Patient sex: F
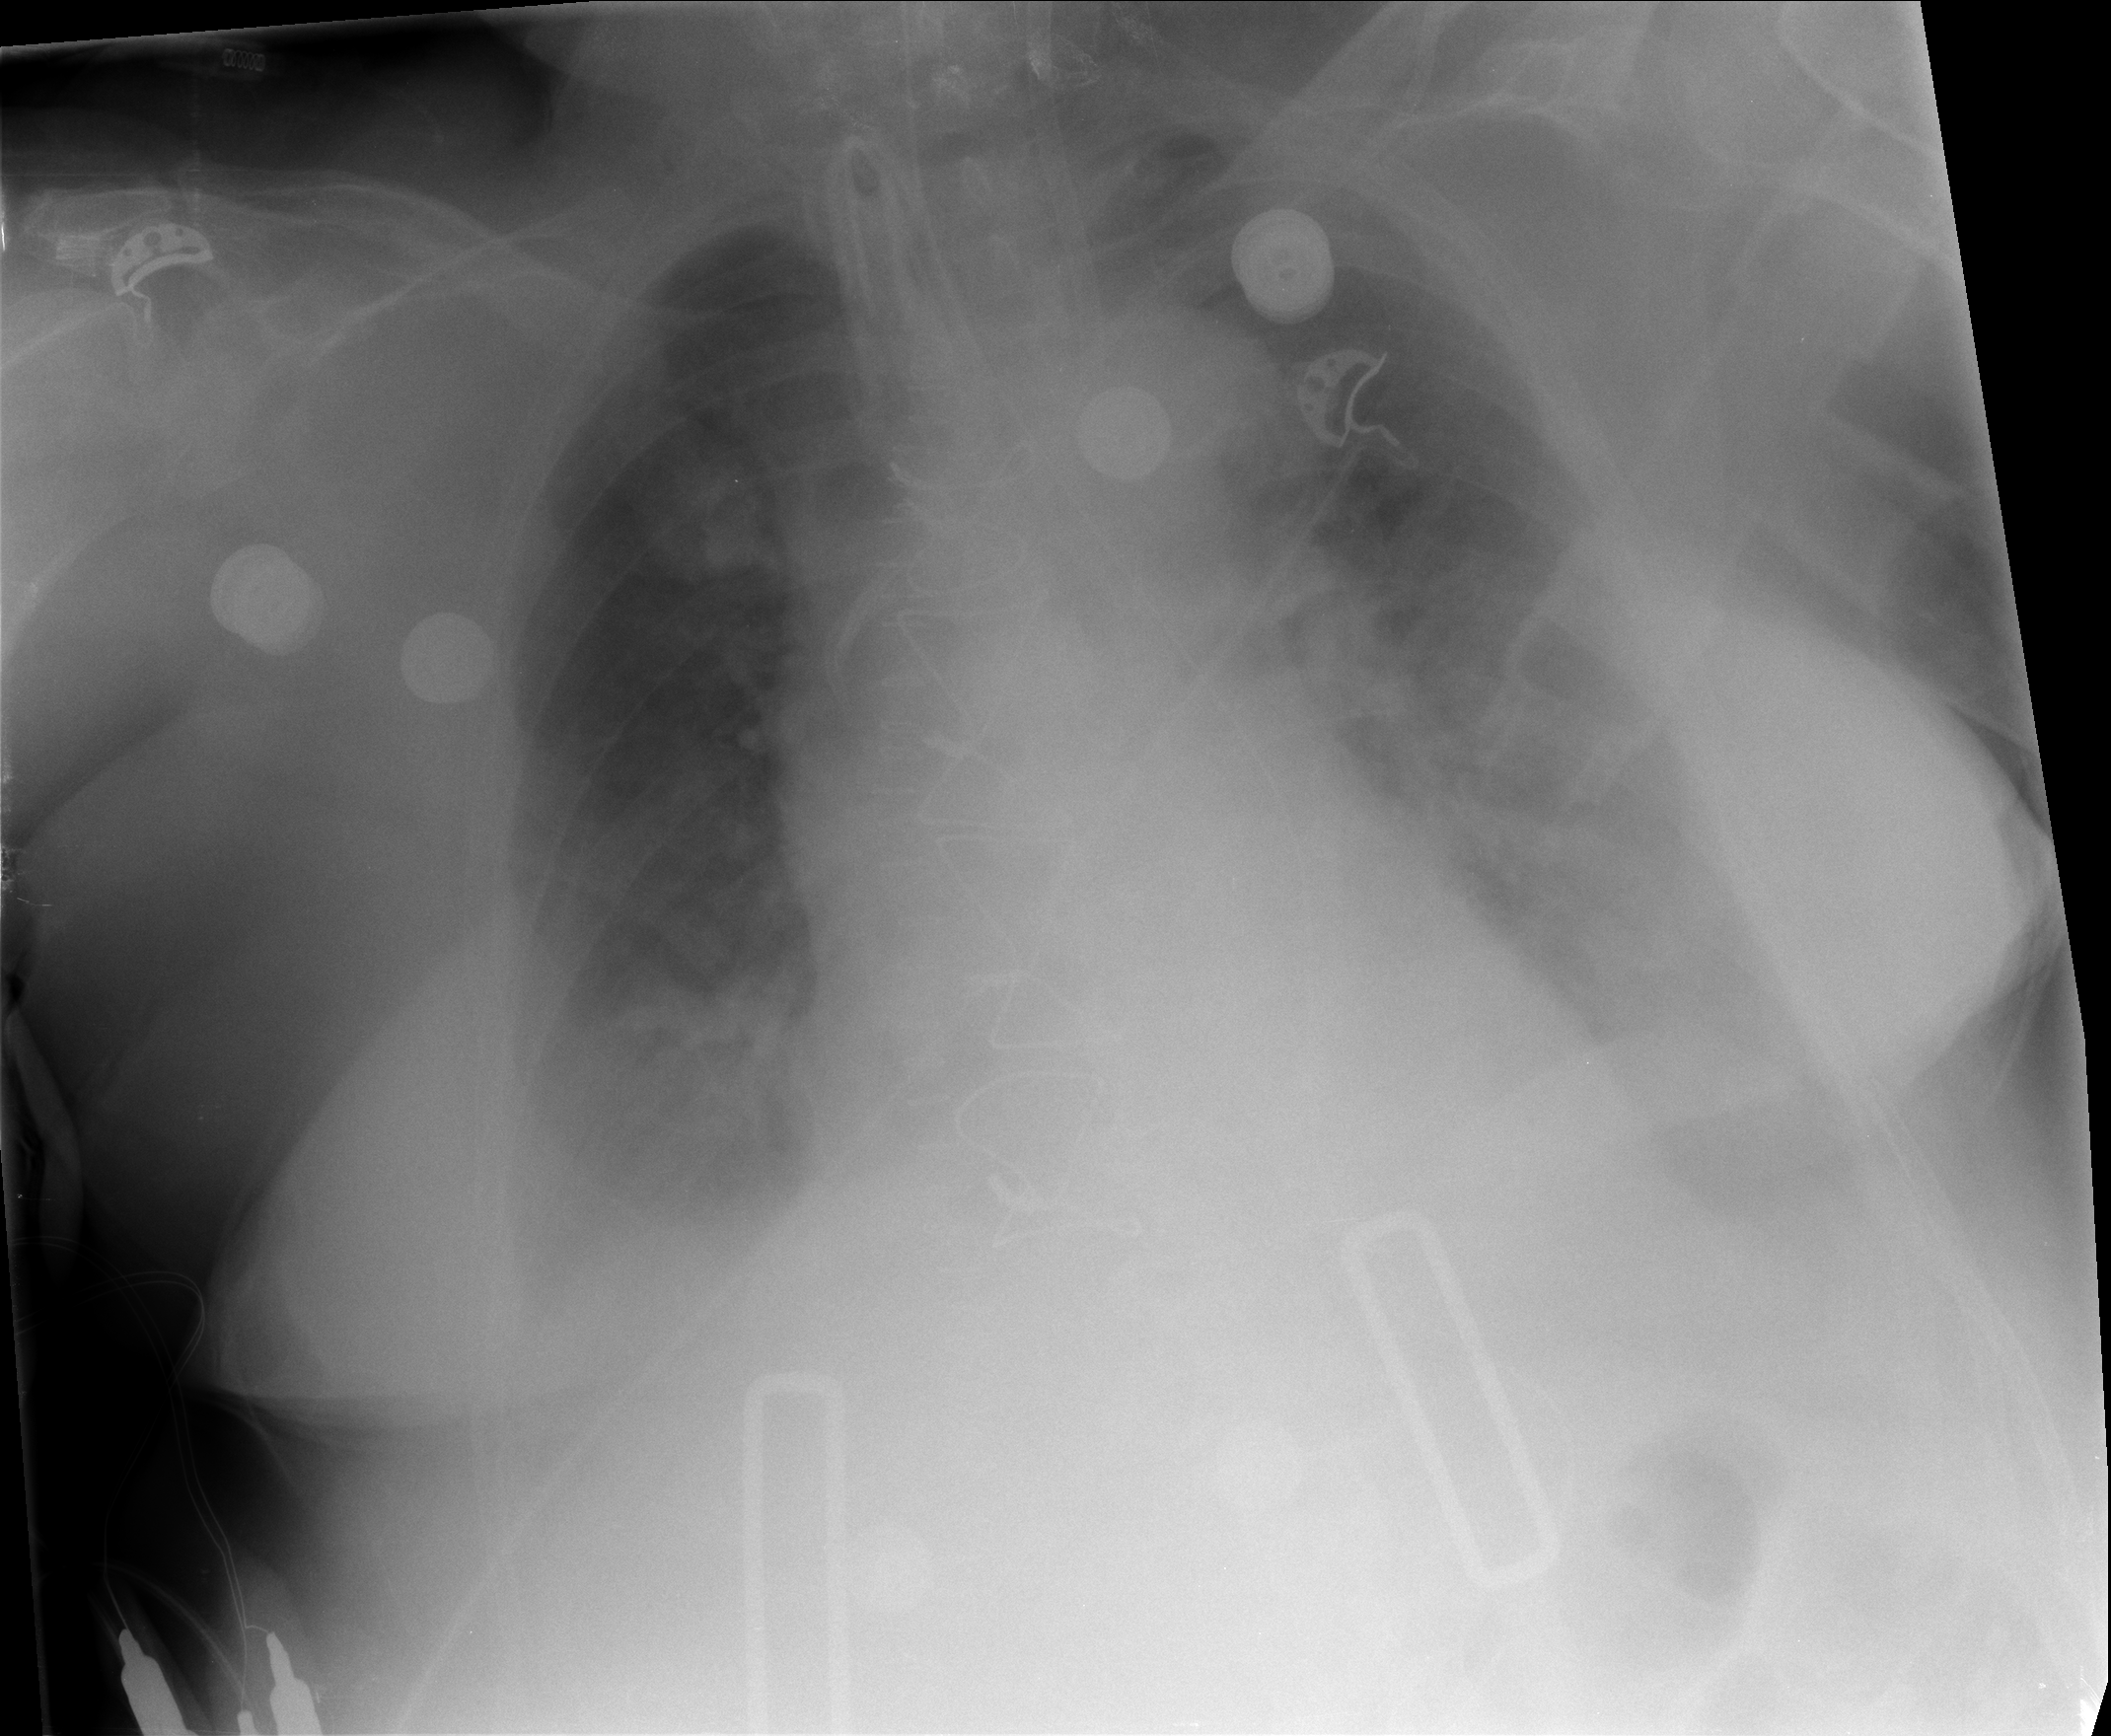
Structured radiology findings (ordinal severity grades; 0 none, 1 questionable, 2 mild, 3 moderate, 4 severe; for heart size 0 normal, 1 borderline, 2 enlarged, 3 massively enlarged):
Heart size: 1
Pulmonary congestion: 2
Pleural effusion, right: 2
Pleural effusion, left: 2
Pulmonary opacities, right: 0
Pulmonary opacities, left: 0
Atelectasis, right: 2
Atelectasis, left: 3